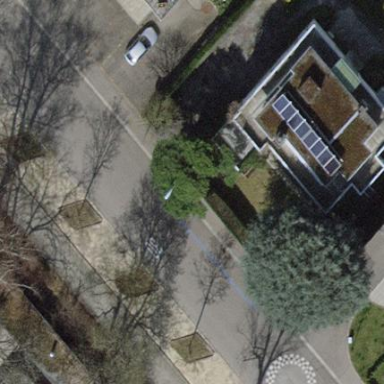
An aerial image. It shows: Paved street-side parking area with parallel orientation.